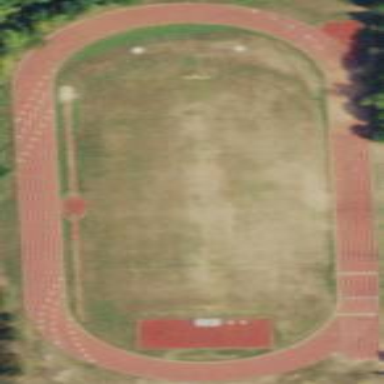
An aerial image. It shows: Track in leisure land.